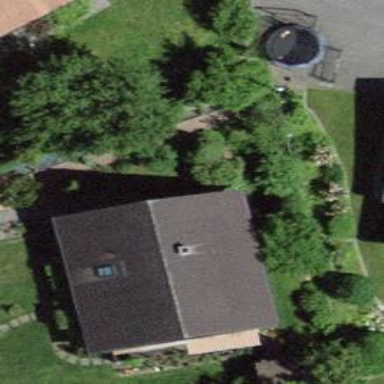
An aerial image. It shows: Residential building.